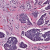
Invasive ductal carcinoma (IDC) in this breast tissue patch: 1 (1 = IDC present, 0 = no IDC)